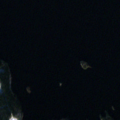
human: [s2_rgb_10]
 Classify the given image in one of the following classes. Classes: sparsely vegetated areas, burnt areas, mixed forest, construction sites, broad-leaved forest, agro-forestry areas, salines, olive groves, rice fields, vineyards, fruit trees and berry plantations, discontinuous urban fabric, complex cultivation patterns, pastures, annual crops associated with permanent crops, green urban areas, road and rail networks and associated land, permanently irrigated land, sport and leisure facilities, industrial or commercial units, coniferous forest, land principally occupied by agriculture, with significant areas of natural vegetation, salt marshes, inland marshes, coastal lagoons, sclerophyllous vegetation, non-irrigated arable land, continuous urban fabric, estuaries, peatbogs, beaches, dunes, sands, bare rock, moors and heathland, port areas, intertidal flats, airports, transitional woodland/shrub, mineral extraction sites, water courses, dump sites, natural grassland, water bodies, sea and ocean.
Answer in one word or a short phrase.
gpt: coniferous forest, mixed forest, water bodies